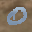
Label: 0